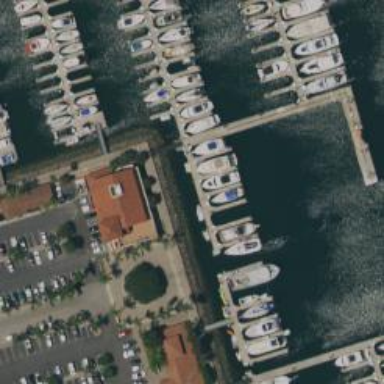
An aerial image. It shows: Dock by the waterway.